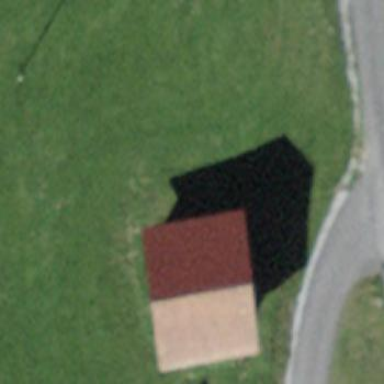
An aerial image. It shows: Barn.